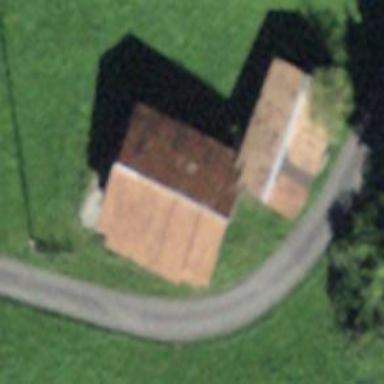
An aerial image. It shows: Rural barn.